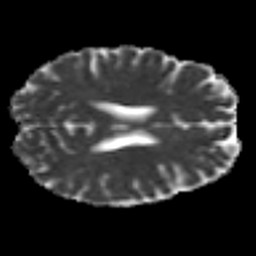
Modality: MD
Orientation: axial
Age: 42
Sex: female
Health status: ill
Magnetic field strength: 3 T
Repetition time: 9 s
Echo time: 0.093 s